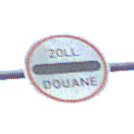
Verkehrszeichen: Zollstelle
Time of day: Midday
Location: Outdoor (Suburban)
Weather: Overcast
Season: NotSpecified
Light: Natural